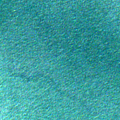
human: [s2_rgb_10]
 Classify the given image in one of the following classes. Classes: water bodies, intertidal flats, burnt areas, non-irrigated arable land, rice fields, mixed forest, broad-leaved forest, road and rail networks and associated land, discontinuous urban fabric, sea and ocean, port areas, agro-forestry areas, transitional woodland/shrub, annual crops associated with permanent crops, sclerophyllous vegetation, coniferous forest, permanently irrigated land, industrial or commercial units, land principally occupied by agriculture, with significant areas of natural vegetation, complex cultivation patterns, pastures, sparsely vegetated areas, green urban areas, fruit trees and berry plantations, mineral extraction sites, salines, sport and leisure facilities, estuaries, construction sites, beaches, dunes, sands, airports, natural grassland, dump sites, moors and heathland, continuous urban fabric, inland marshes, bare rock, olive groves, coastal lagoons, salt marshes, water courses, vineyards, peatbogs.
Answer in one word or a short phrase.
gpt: sea and ocean